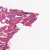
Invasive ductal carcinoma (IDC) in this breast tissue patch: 0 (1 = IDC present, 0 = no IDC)